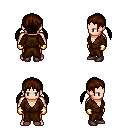
a pixel art fantasy rpg character, male body template, human, light skin, brown robe, teal pants, brown twin-tailed hairstyle, gold gloves, maroon shoes, four views (front, back, left, right), 2x2 character sprite sheet, small pixel art, hard edges, no anti-aliasing